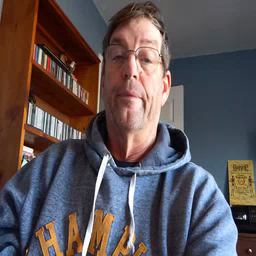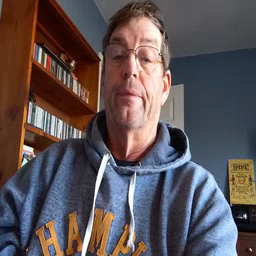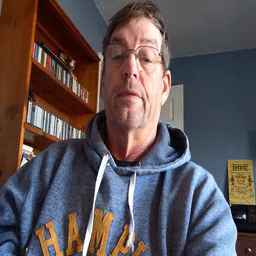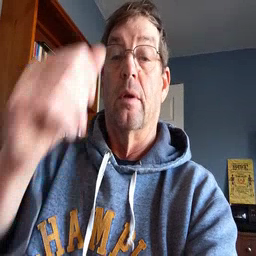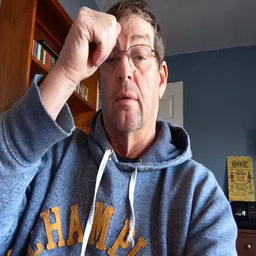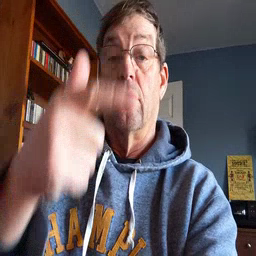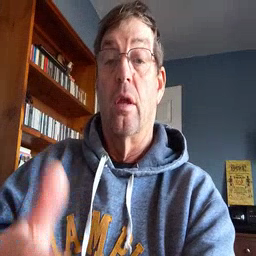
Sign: brother